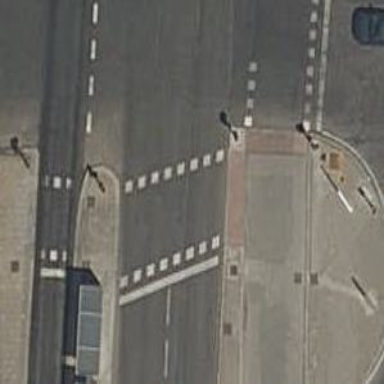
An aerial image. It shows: Road with traffic signals at crossing.